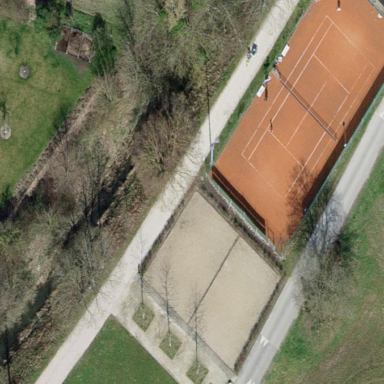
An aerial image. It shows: Gravel pitch for playing boules.